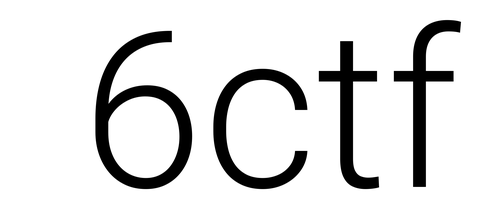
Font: Roboto_Light